Question: Assume I have an event (that has attachments) attached to my email, then I will use the api call provided <URL> and get the event details, but I see that "Id" property is missing in the response. The same happens for messages as attachments. My problem is if I do not have the eventId or messageId, then I am not able to get their attachments.
Please see the below picture which shows the response from the provided api call <URL>.

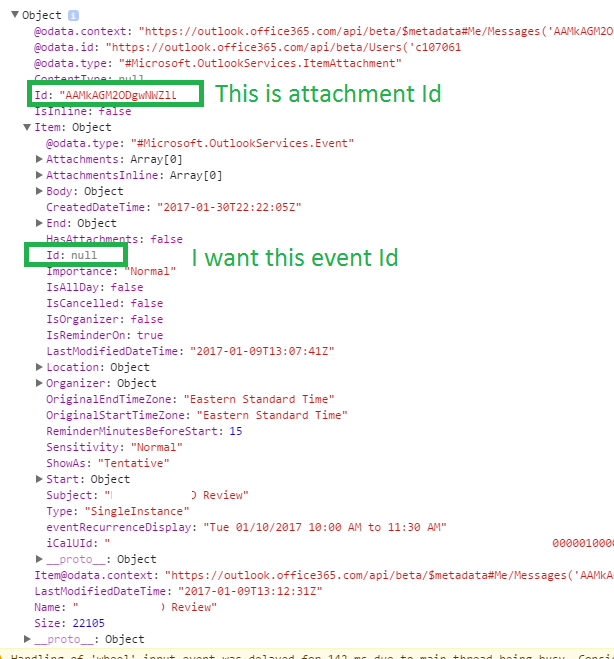
Answer: As mentioned <URL>, we can use the following api call:
GET <URL>